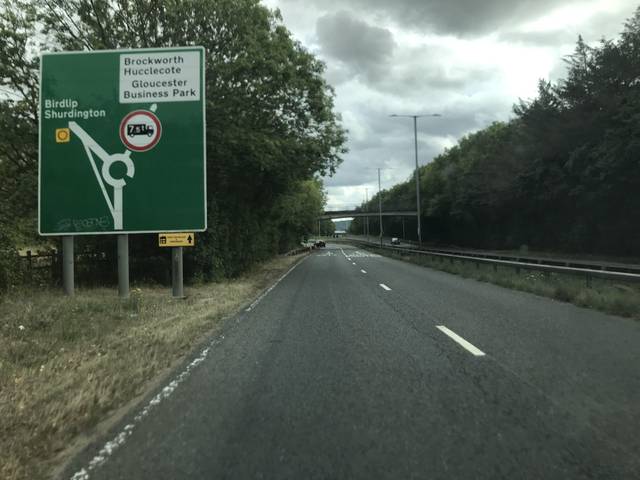
Region: United Kingdom
Coordinates: 51.862, -2.187